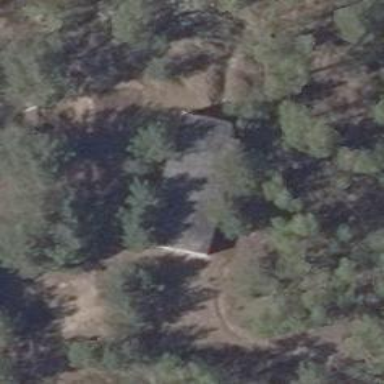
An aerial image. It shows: Historic bunker in ruins.